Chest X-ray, AP view. Patient: 53 years old, sex F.
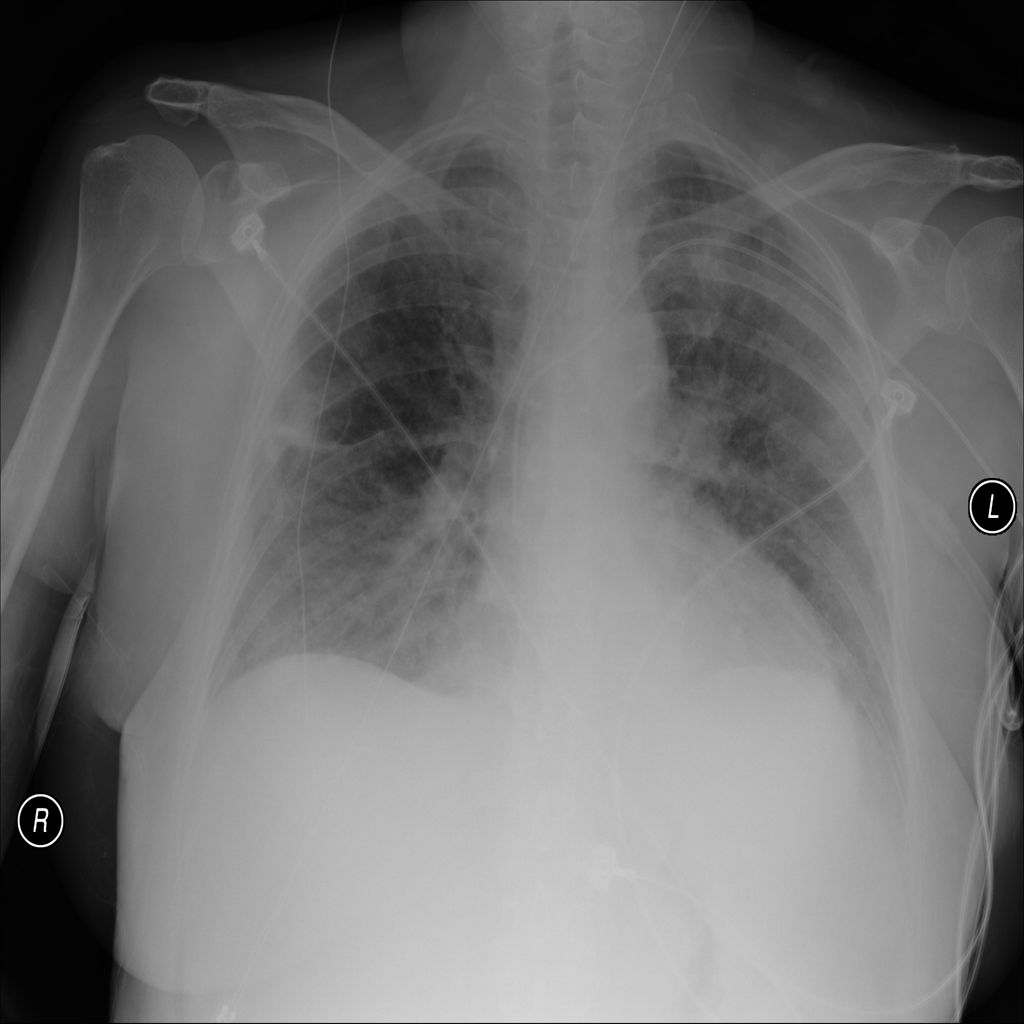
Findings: Infiltration